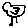
Label: bird